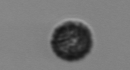
Label: Pseudochattonella_farcimen